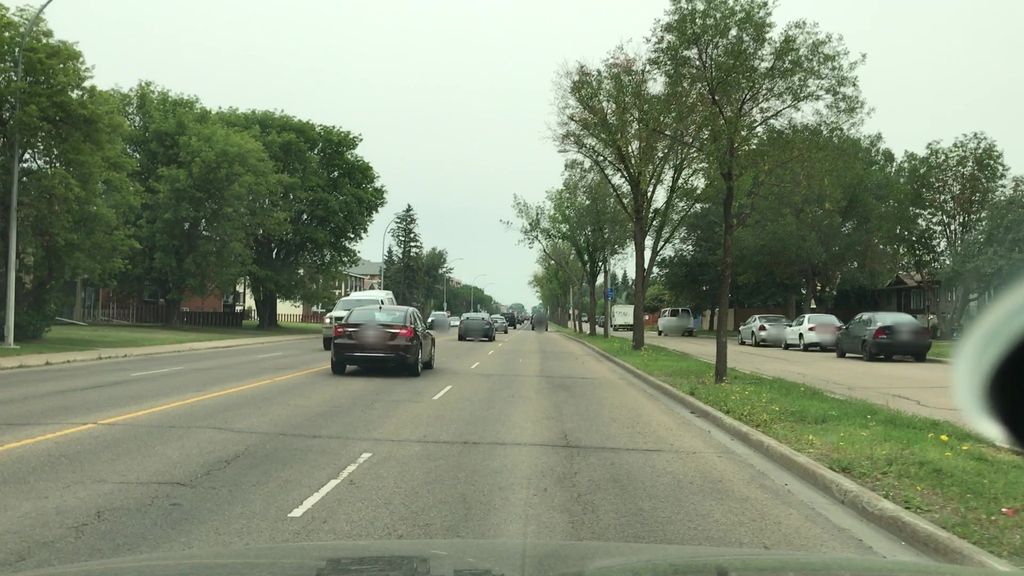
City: edmonton